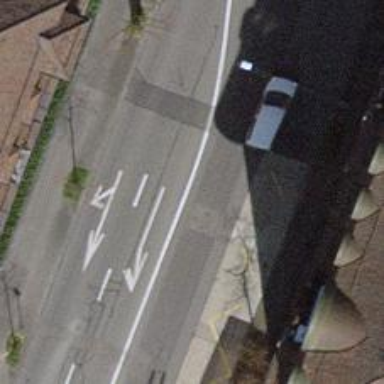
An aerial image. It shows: Tertiary road with asphalt surface. There is cycle lane on the left and trolley wires above.